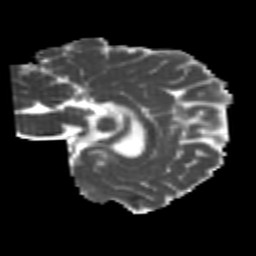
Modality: MD
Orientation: sagittal
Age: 21
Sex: female
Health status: healthy
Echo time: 0.074 s